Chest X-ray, AP view. Patient: 55 years old, sex F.
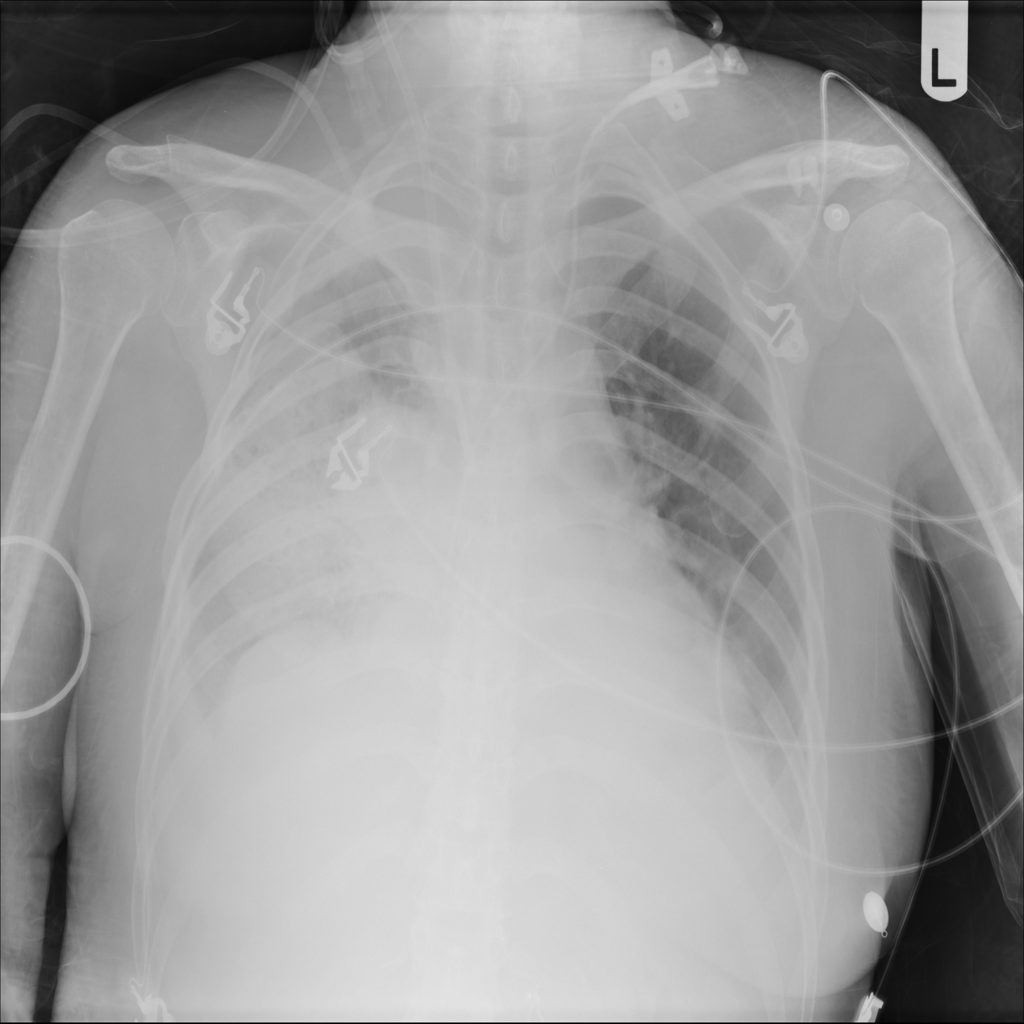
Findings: Consolidation, Mass